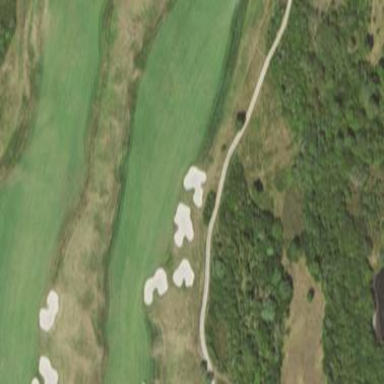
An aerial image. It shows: Golf rough area.